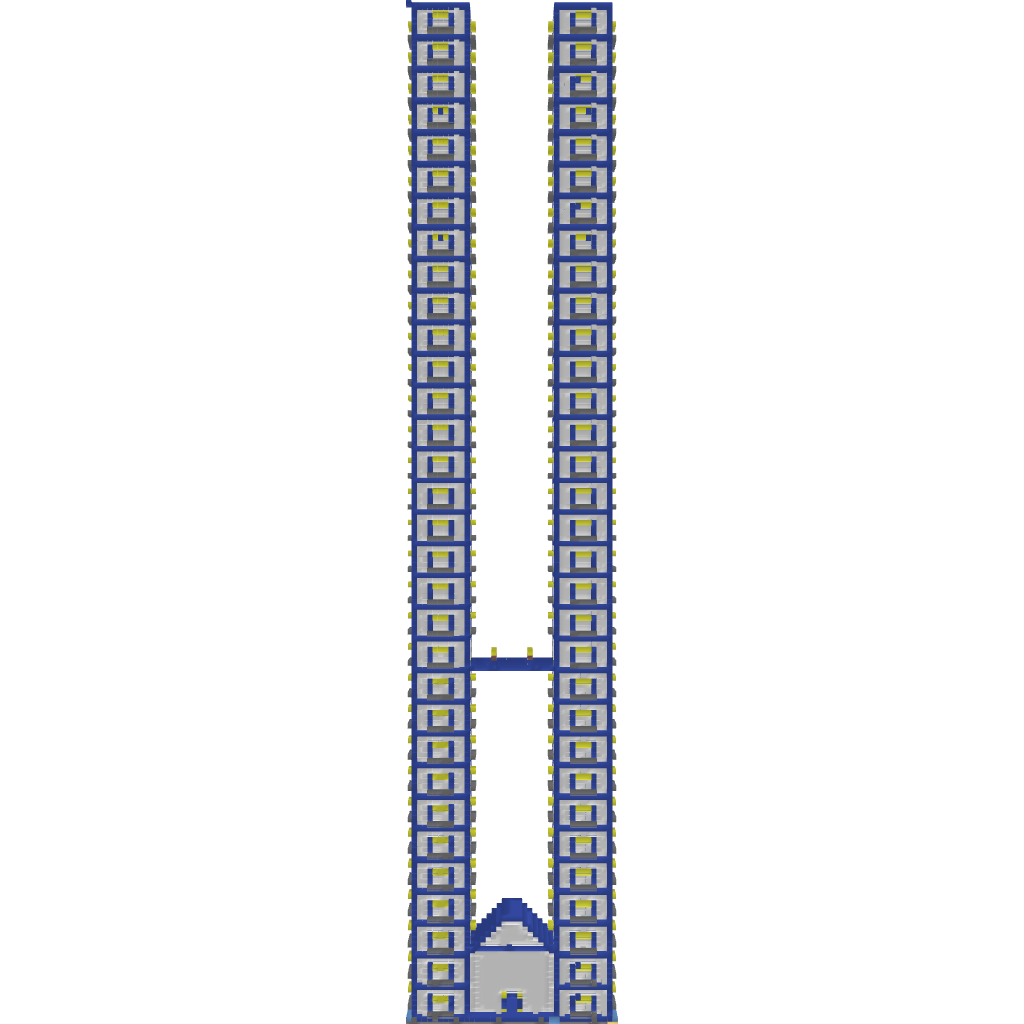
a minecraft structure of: skyscraper high quality